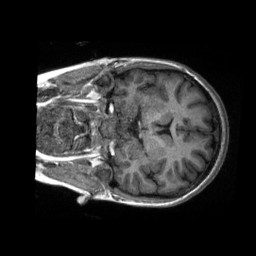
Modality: T1w
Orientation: coronal
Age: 22
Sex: female
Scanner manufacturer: siemens
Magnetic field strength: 3 T
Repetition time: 2.3 s
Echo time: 0.00288 s